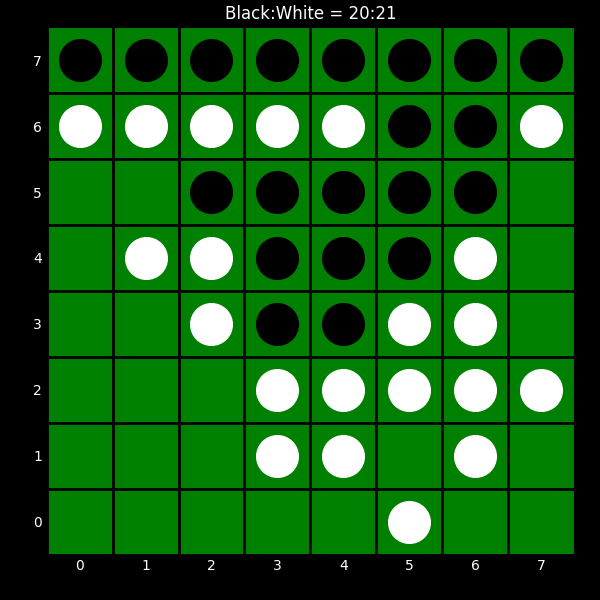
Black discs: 20
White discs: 21